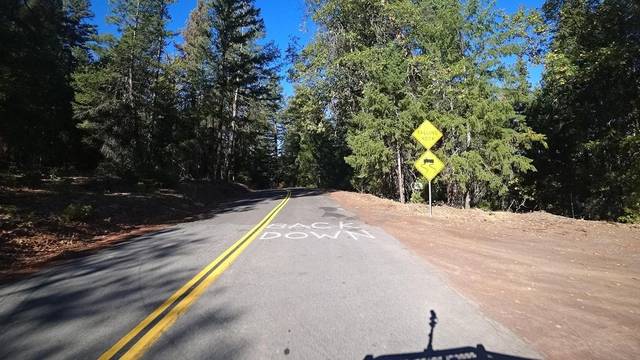
Region: United States
Coordinates: 41.02, -121.666